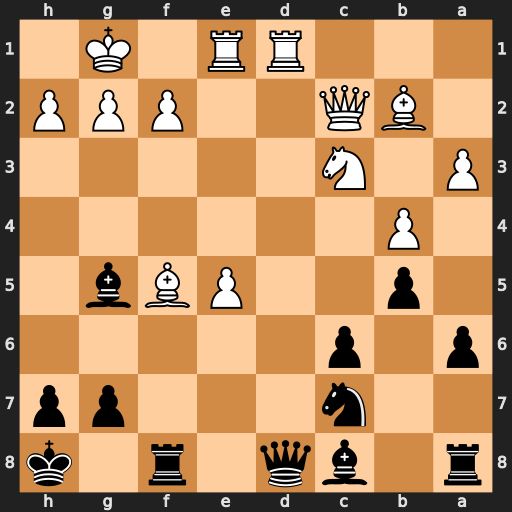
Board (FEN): r1bq1r1k/2n3pp/p1p5/1p2PBb1/1P6/P1N5/1BQ2PPP/3RR1K1
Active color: b
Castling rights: -
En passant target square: -
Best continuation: Bxf5 Rxd8 Bxc2